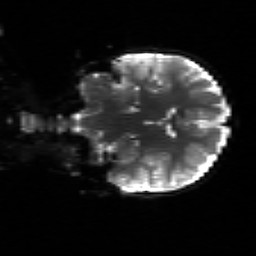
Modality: sbref
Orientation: coronal
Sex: female
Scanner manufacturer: siemens
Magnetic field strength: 3 T
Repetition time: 5 s
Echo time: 0.071 s